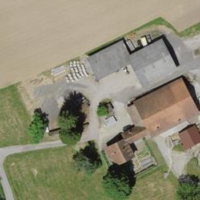
EUNIS habitat code: 55
Species observed at this site:
Bellis perennis
Cirsium vulgare